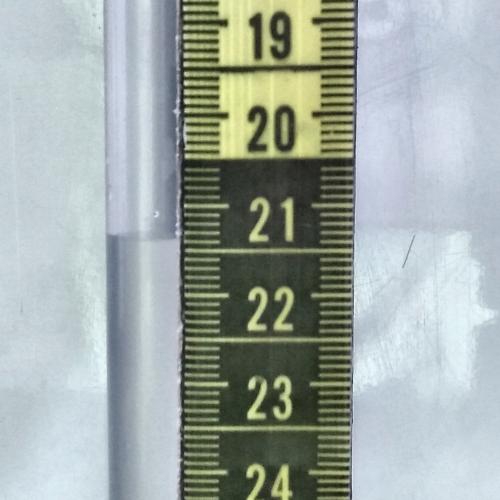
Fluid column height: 21.4 cm